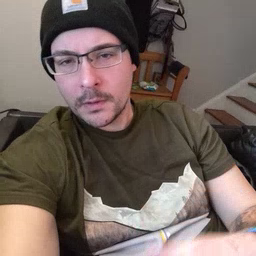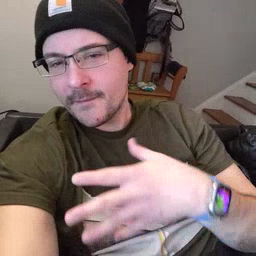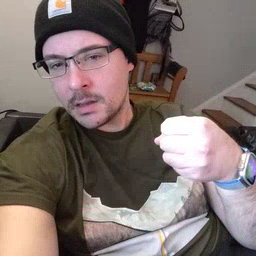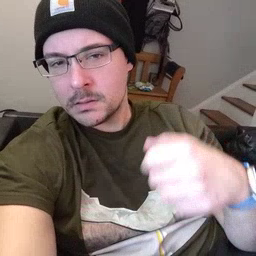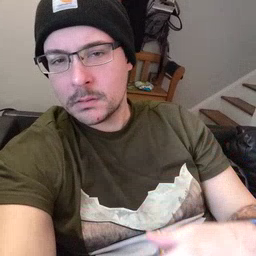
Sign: fast